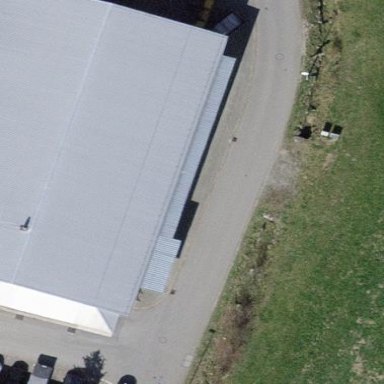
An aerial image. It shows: View of roof of building.